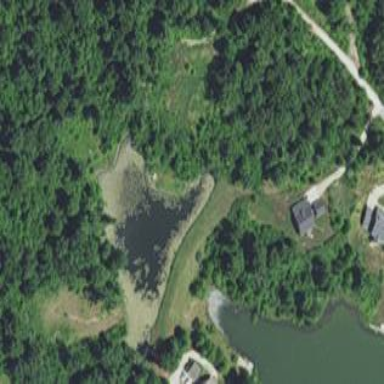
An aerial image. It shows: Pond with natural water.